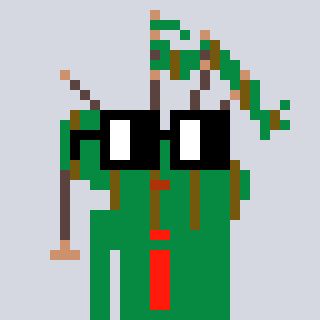
a pixel art character with square black glasses, a bagpipe-shaped head and a green-colored body on a cool background